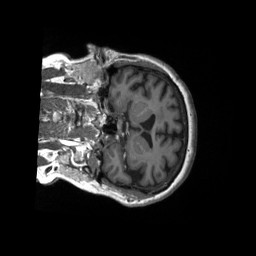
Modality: T1w
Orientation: coronal
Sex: female
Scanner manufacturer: siemens
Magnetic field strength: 3 T
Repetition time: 2.3 s
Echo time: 0.00226 s